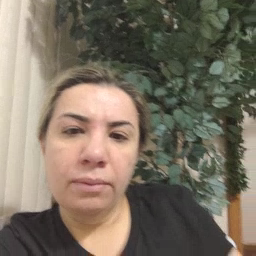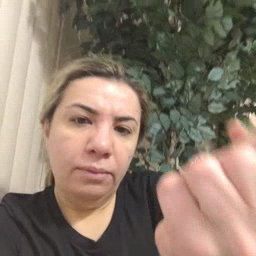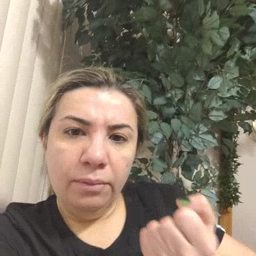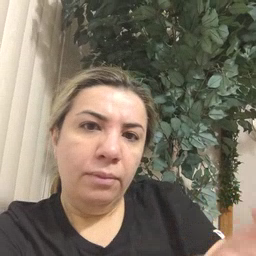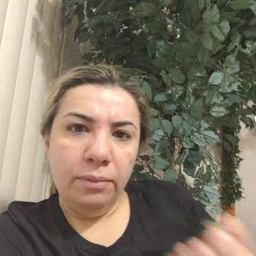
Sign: drawer